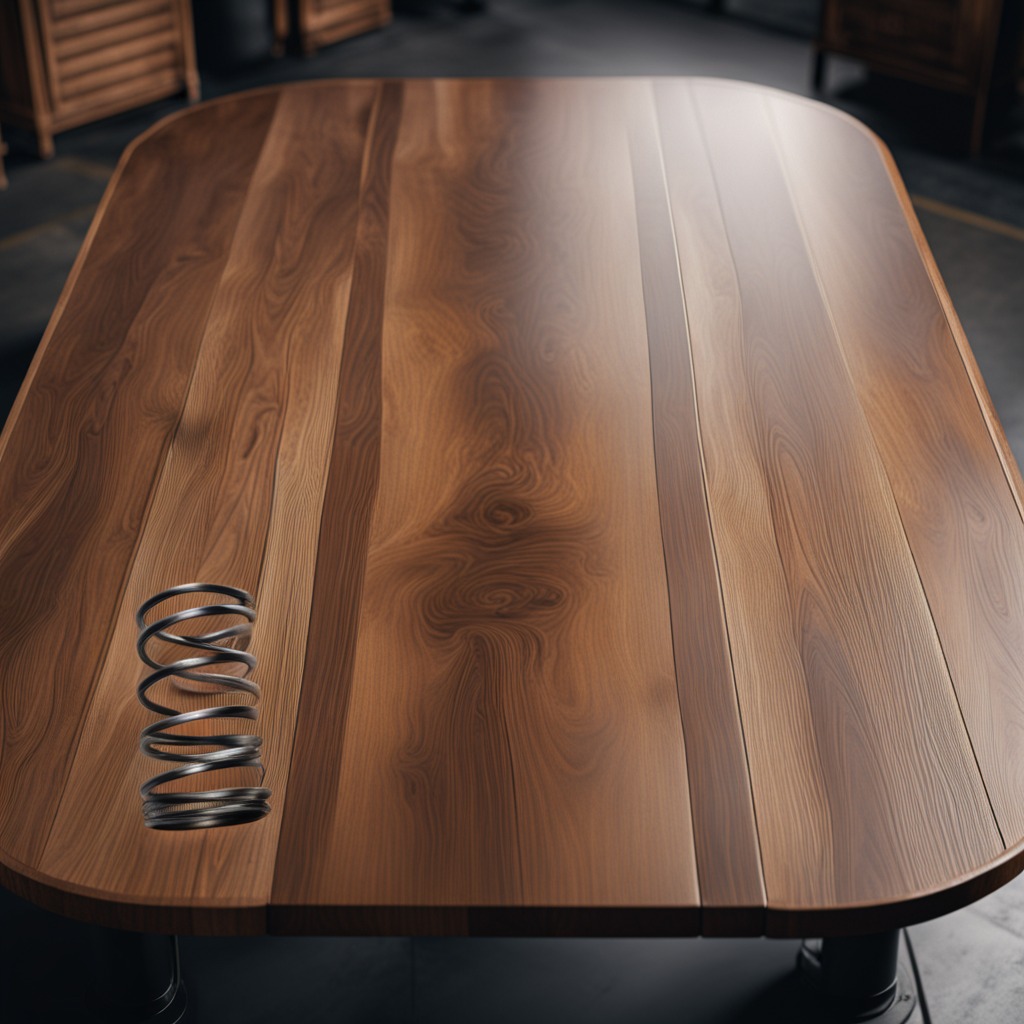
A coiled metal spring lies on the wooden table.